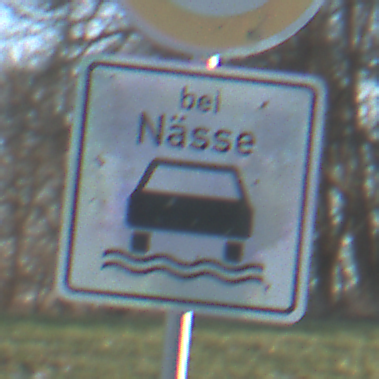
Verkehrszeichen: BeiNaesse
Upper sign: Geschwindigkeit50
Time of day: MorningAfternoon
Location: Outdoor (Nature)
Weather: Clear
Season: Winter
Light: Natural